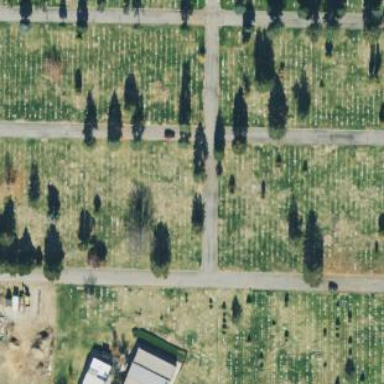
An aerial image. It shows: Sector in the cemetery.